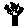
Label: tree